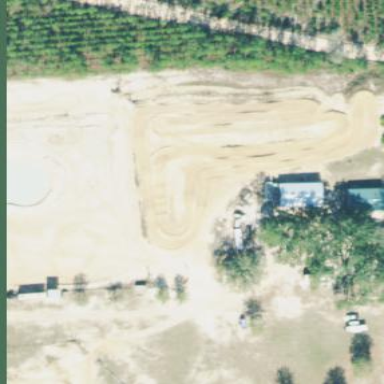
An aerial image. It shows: Unpaved raceway designed for motocross sport.